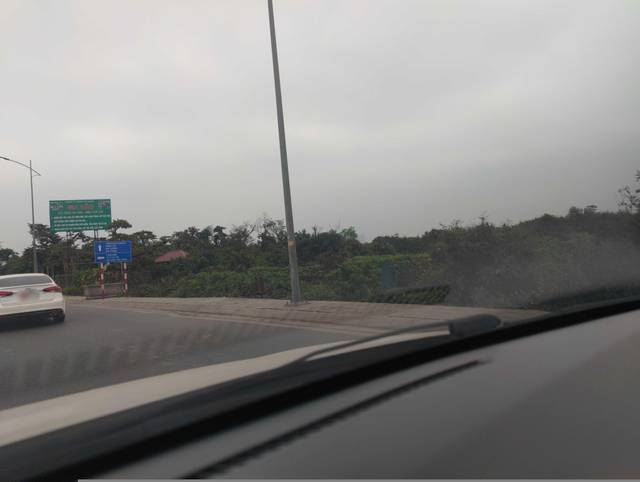
Region: Vietnam
Coordinates: 21.004, 105.925